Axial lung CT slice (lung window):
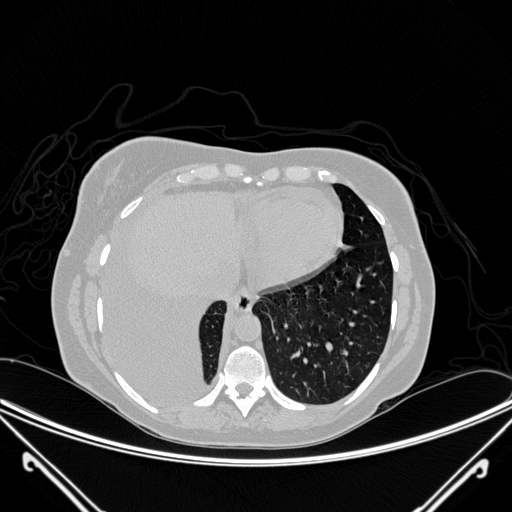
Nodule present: no